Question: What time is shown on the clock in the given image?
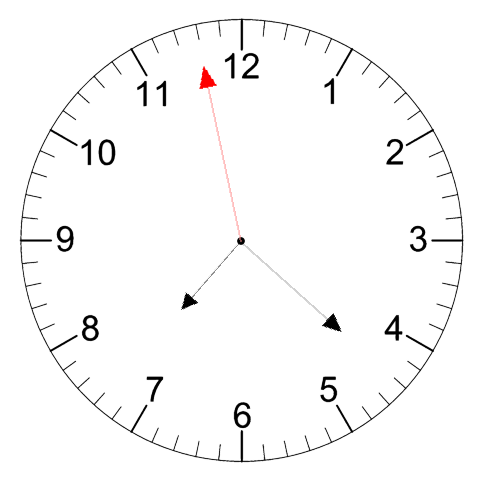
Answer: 07:21:58